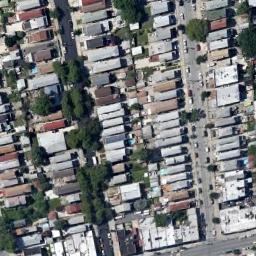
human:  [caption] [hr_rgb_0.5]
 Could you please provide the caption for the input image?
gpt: The dense residential is next to the road with some cars .

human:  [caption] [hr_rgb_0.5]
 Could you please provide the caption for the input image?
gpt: A dense residential area has some trees and lots of houses with different colors of roofs while a road goes through the residential area .

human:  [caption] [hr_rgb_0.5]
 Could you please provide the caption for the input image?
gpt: Most of the houses in the residential area are red .

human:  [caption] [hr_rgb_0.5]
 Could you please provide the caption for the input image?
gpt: There are many roads and neatly arranged houses and trees and many vehicles in densely populated areas .

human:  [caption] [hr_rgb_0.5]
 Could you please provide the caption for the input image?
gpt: There are many buildings arranged neatly on dense residential area .